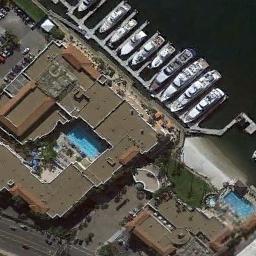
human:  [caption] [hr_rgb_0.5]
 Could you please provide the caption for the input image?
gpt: The harbor with lots of neatly docked boats is next to some buildings with pools .

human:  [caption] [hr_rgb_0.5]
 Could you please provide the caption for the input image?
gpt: Neatly moored on the sea next to the harbor in the residential area .

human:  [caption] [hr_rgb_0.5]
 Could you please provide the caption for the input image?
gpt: Many ships are in the harbor .

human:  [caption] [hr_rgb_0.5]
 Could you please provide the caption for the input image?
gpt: There is little traffic on the road near the harbor .

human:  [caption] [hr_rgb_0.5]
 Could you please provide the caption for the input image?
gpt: There are some brown buildings beside the harbor with some ships .